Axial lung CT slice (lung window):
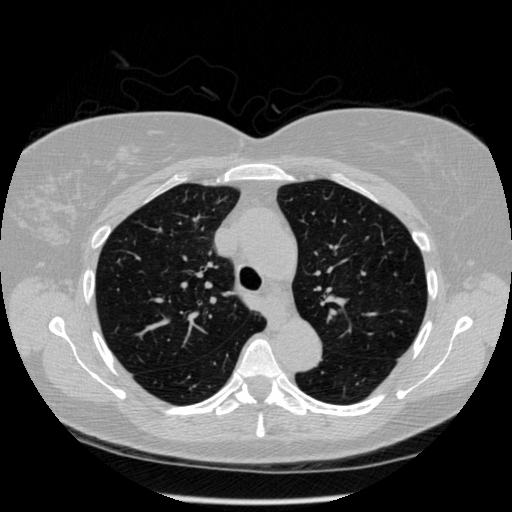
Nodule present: no